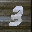
Label: 3